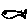
Label: fish